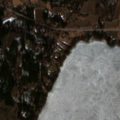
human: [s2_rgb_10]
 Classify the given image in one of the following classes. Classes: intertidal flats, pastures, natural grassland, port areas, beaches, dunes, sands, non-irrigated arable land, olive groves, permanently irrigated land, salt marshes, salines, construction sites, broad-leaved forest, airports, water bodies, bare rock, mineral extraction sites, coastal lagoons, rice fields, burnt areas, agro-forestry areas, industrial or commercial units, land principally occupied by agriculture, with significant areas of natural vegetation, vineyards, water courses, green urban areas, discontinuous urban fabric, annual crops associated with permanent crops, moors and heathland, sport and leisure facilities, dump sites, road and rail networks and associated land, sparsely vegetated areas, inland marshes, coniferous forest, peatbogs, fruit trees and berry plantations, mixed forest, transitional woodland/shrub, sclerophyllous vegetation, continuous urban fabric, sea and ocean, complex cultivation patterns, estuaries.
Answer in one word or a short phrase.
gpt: non-irrigated arable land, land principally occupied by agriculture, with significant areas of natural vegetation, mixed forest, water bodies